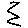
Label: zigzag